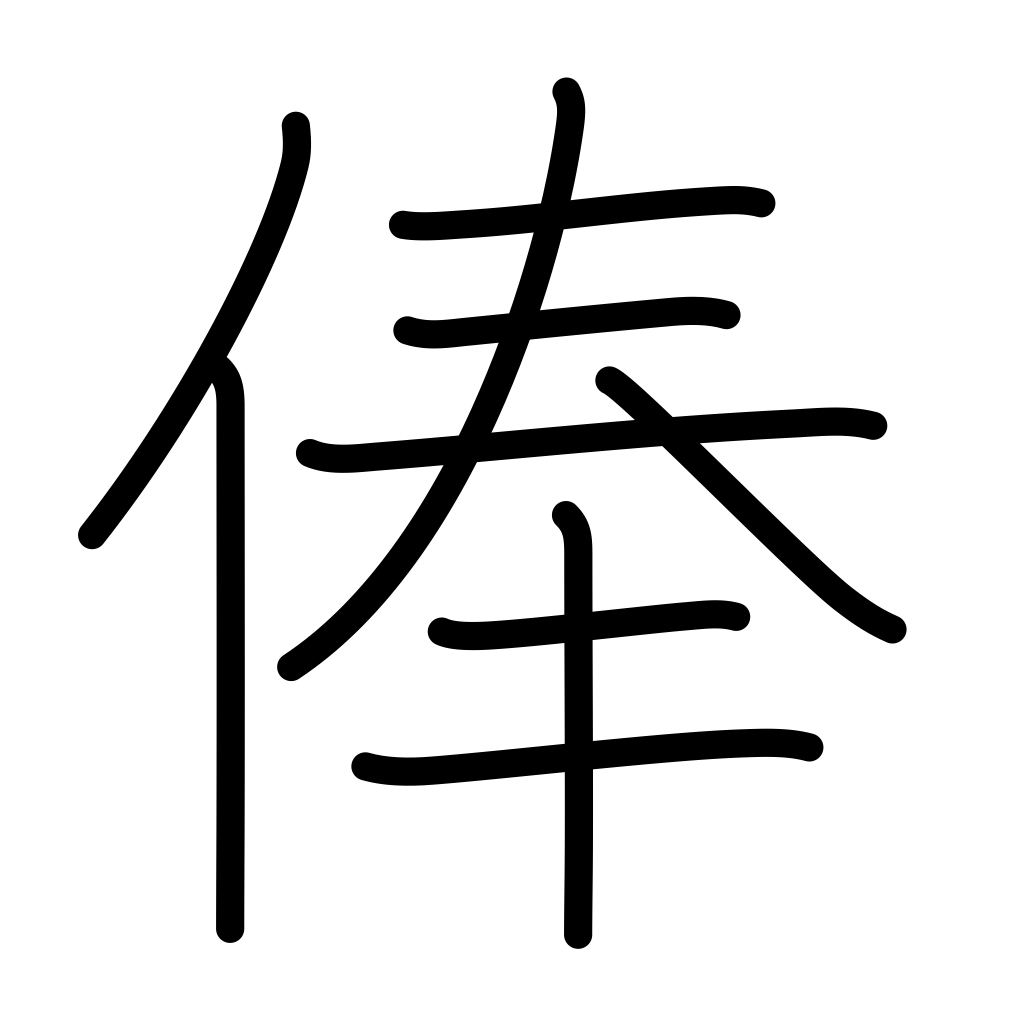
Meaning: stipend, salary